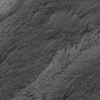
Atmospheric dust classification: not_dusty